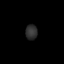
Tissue: lung
Cell type: Epithelial cells
Senescence score: 0.2292
Nuclear area (px): 178
Mean DAPI intensity: 46.236